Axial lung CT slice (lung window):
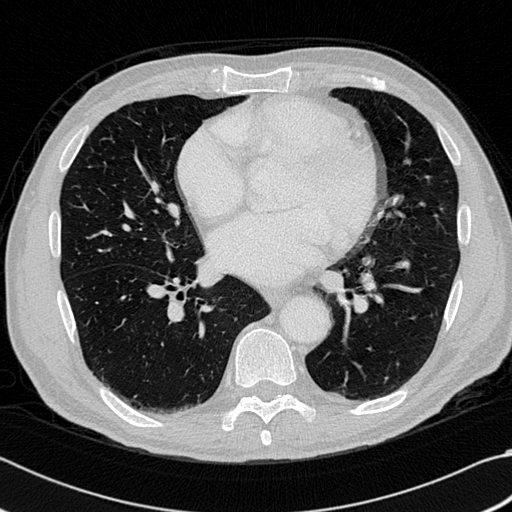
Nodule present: no